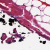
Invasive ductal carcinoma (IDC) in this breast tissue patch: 0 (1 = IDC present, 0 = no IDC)